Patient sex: F
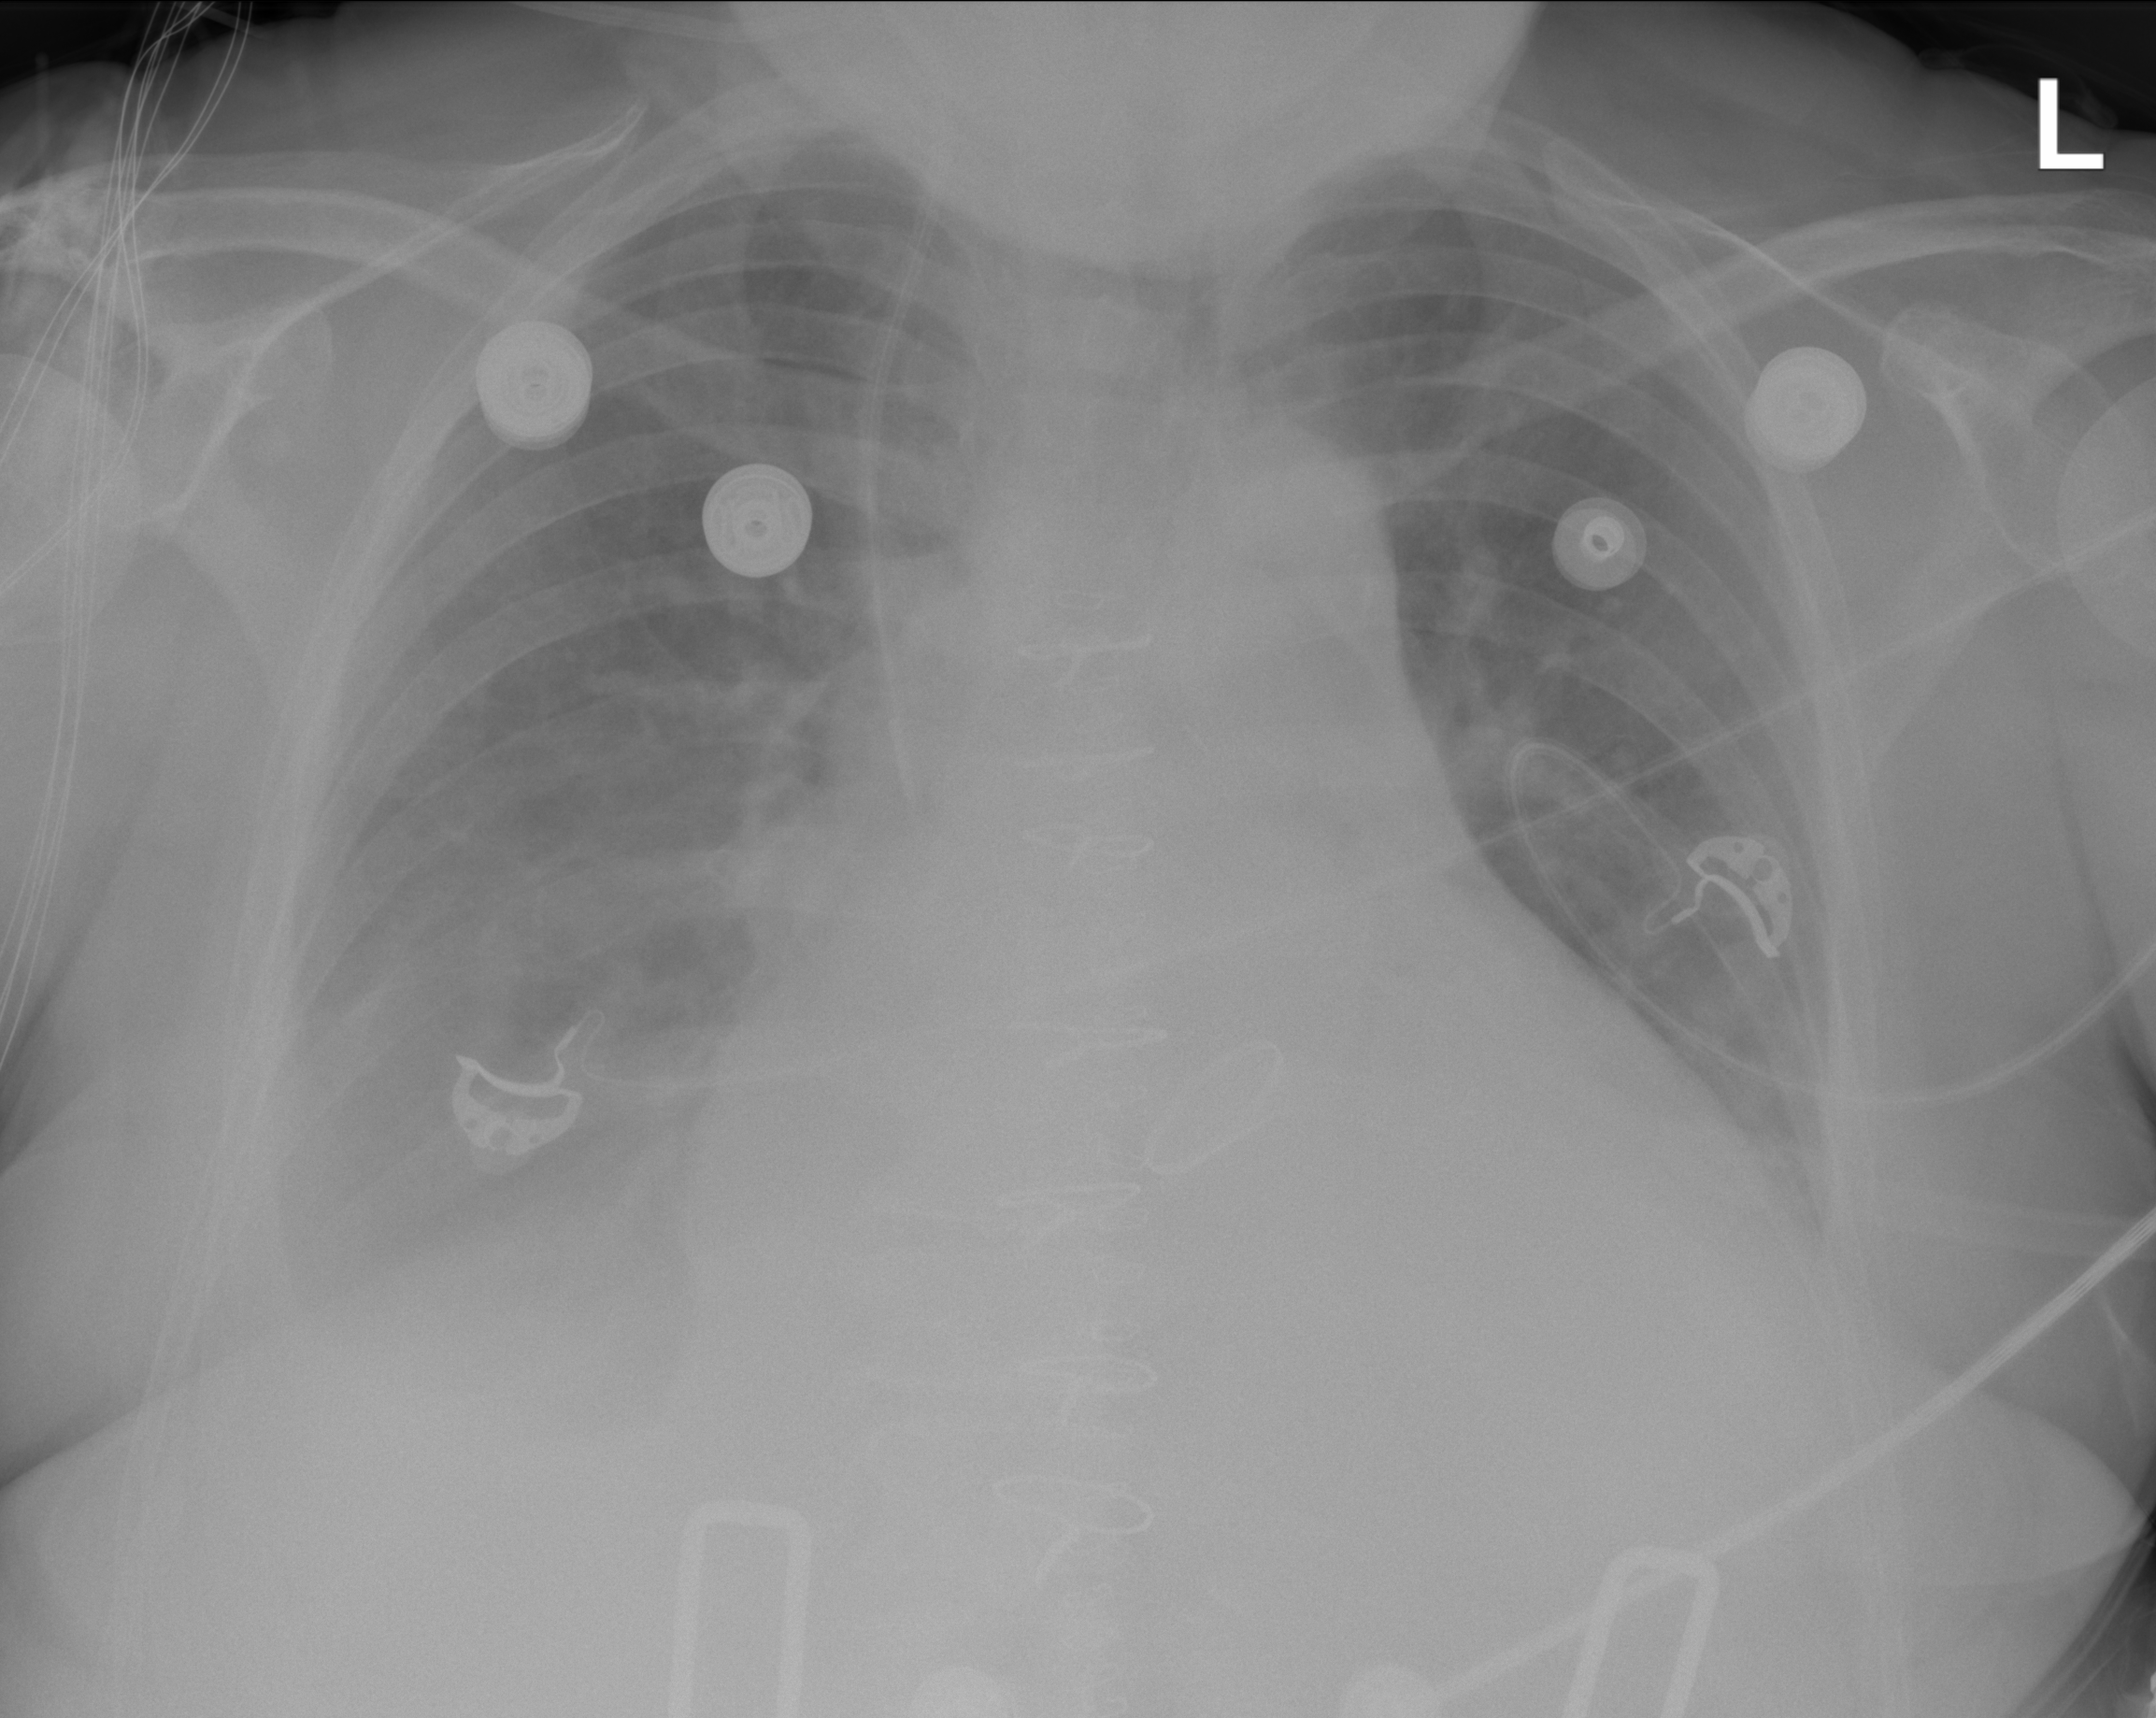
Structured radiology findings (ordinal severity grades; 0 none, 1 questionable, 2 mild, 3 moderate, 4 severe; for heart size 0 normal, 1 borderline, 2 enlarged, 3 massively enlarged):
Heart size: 2
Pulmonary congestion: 2
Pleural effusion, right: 2
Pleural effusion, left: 1
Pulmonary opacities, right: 0
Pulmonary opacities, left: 0
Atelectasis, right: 2
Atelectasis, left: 0